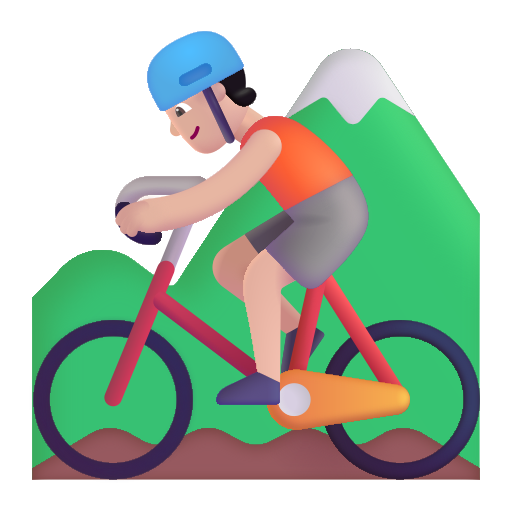
person mountain biking color light